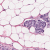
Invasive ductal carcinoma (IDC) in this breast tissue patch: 1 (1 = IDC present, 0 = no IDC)